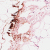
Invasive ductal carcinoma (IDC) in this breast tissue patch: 0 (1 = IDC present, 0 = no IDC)